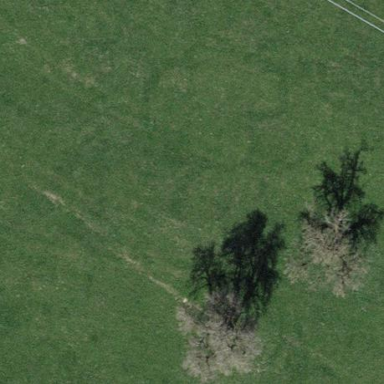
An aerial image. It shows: Orchard.